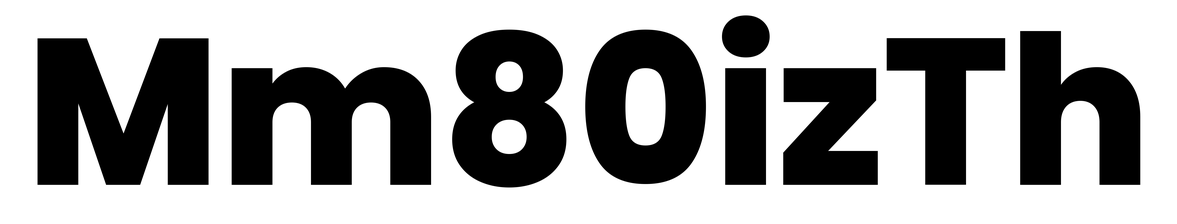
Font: Poppins-ExtraBold